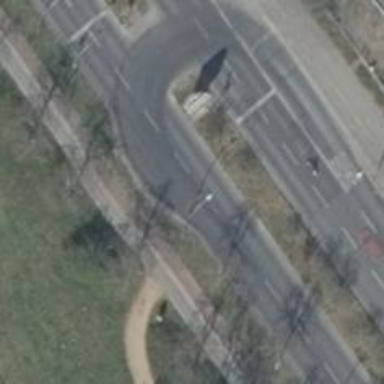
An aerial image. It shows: Compacted cycleway designed as link.